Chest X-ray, AP view. Patient: 14 years old, sex M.
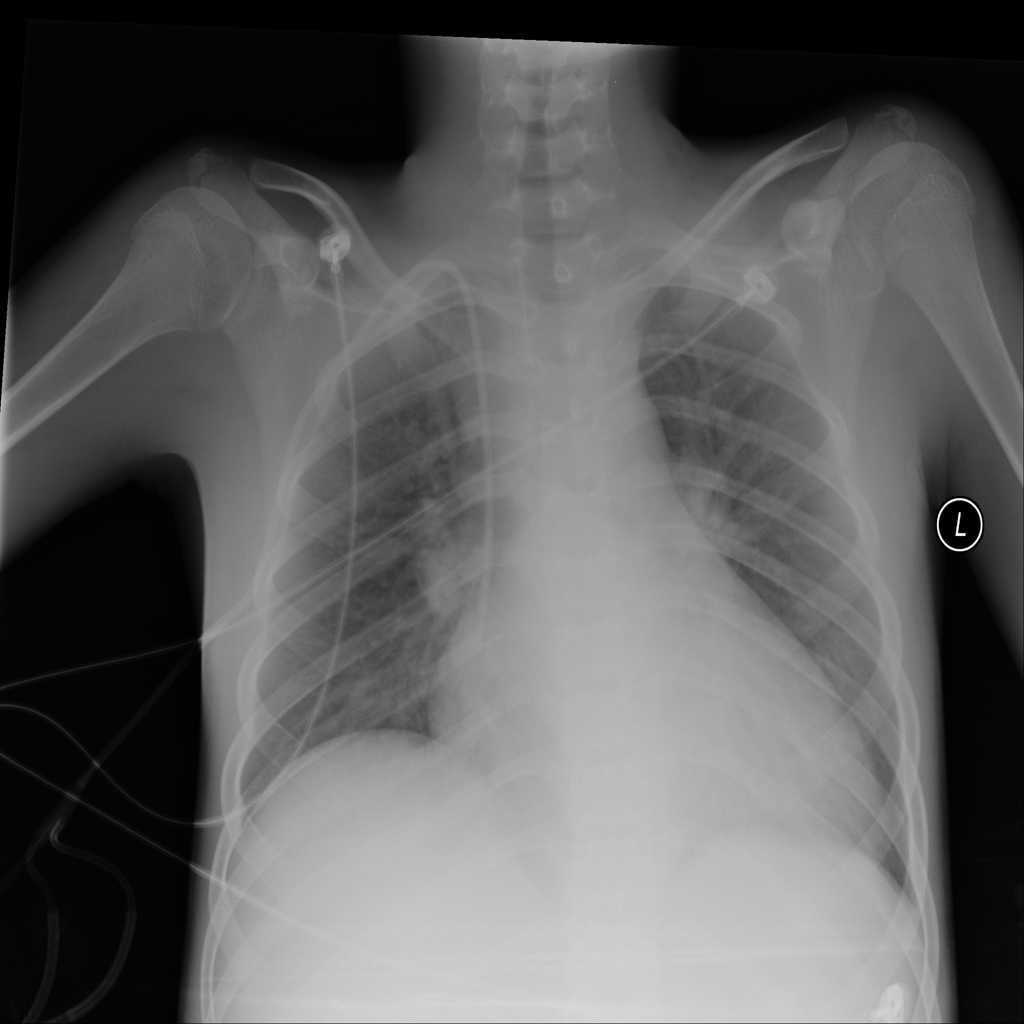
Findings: No Finding